Chest X-ray. View position: PA
Patient age: 57
Patient sex: M
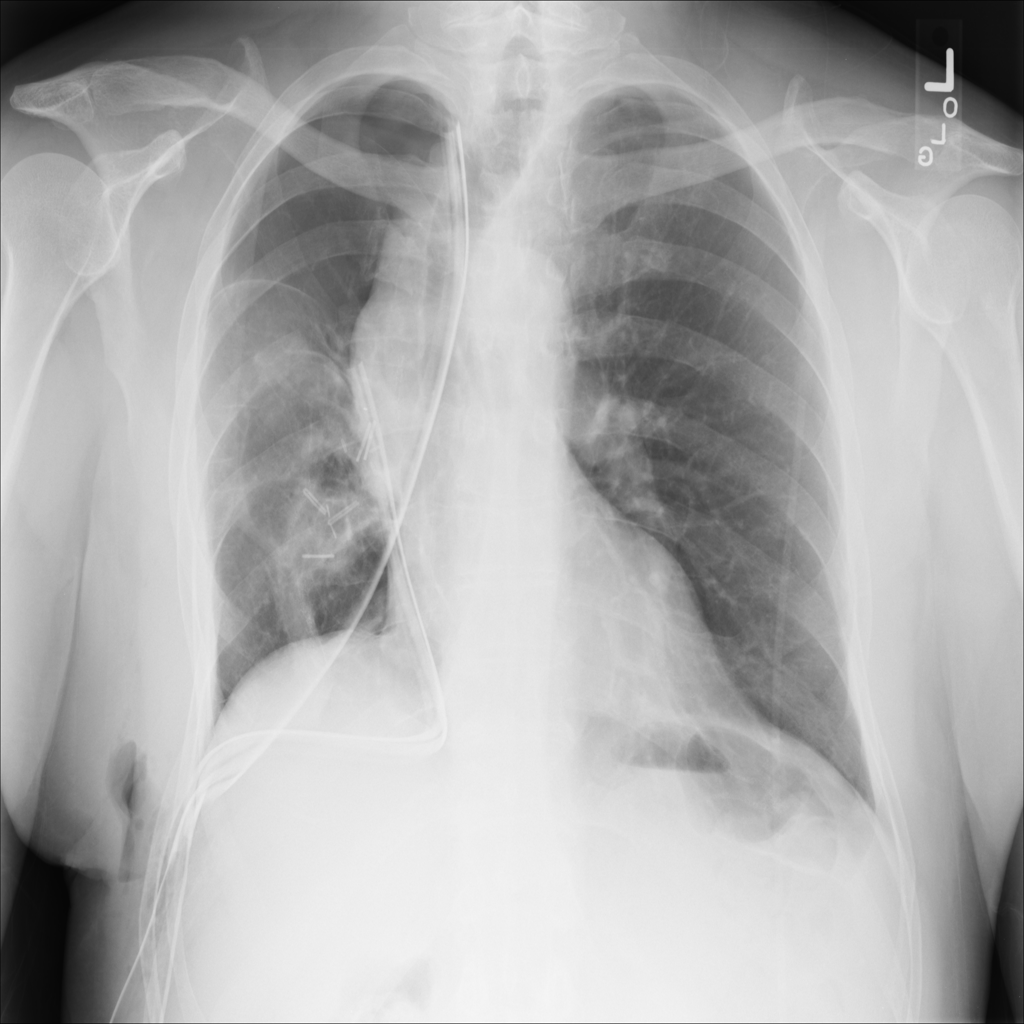
Finding: Pneumothorax